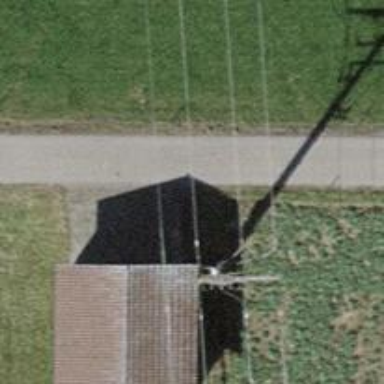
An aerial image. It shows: Power pole.